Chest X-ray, AP view. Patient: 75 years old, sex F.
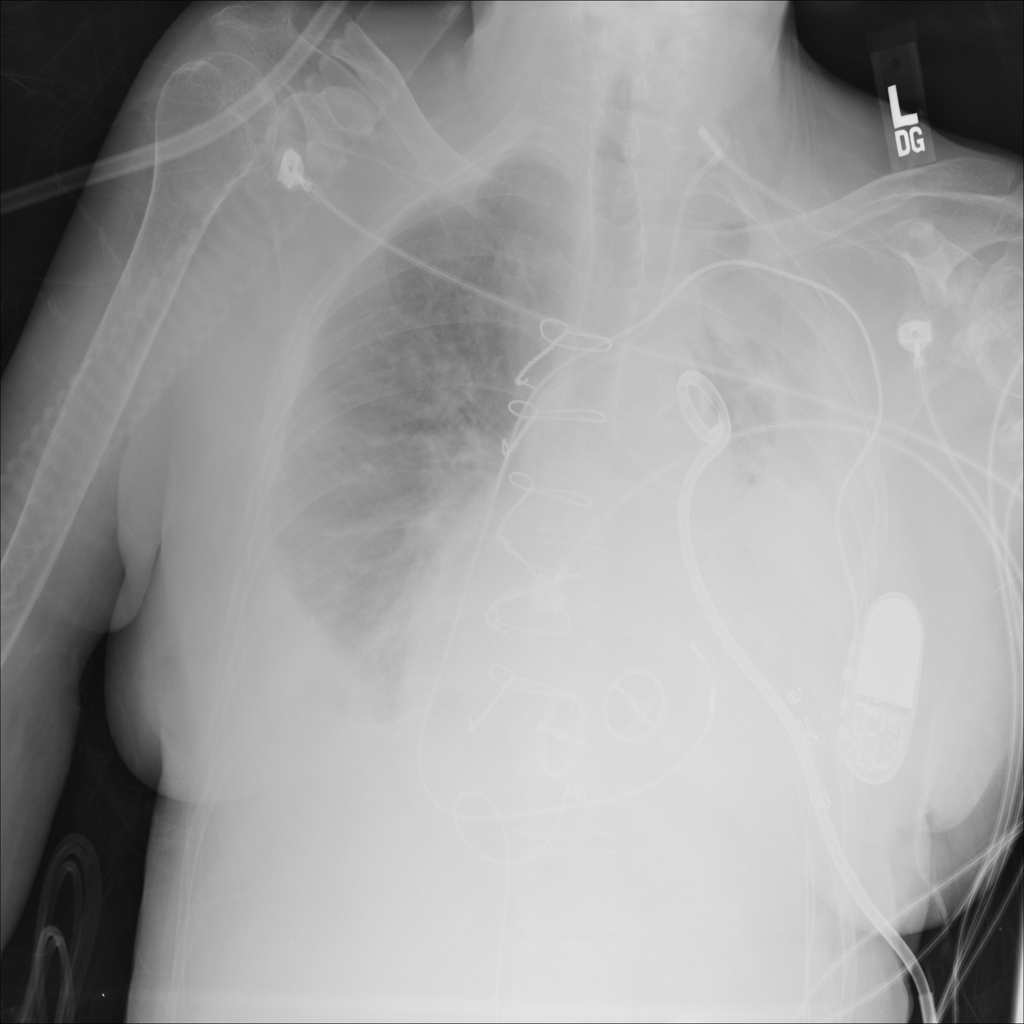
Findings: Consolidation, Effusion, Infiltration